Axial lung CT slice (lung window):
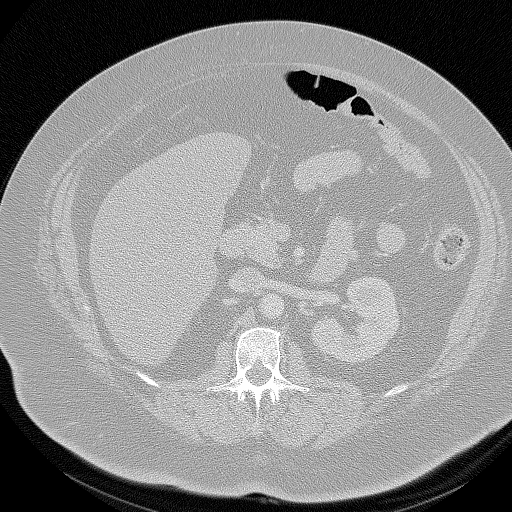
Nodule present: no